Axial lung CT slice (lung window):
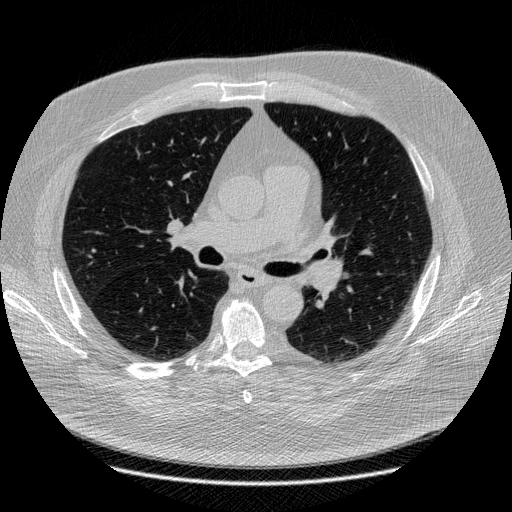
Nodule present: no